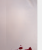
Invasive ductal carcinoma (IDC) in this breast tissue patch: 0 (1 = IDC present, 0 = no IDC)